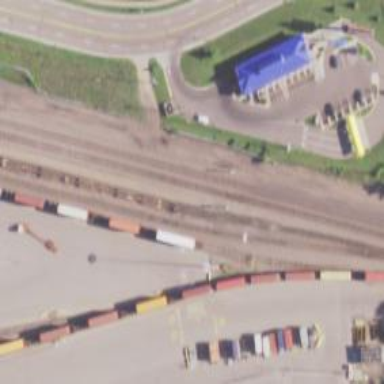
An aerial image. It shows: Railway signal.